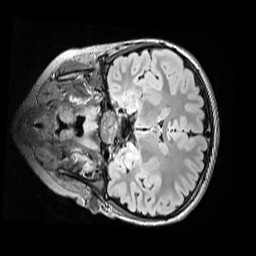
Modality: FLAIR
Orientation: coronal
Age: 11
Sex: female
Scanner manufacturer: siemens
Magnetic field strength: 3 T
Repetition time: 5 s
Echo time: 0.388 s